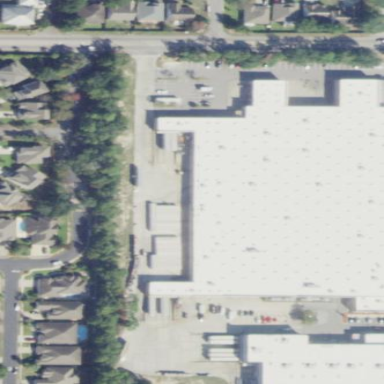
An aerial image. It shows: Flat roofed retail building that is supermarket.